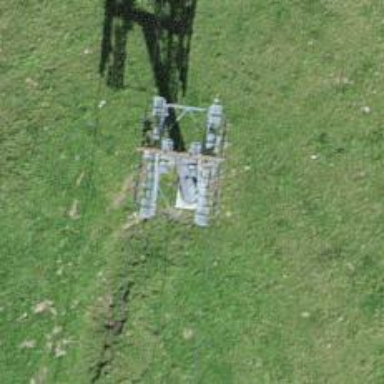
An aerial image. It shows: Pylon for aerialway.